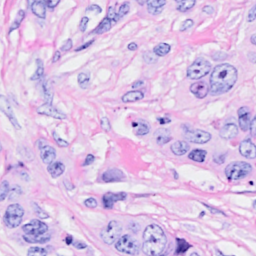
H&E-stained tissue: Breast